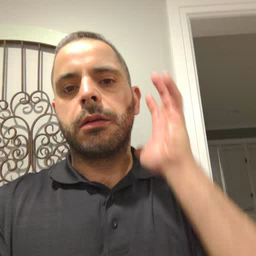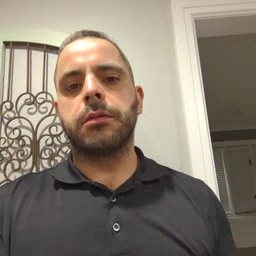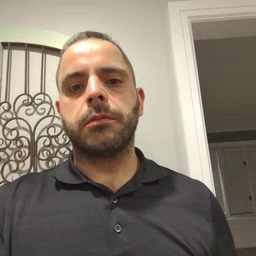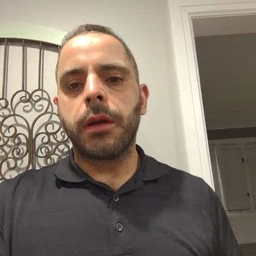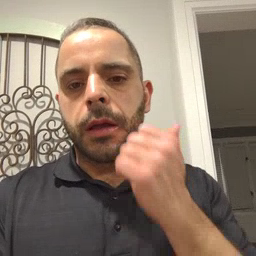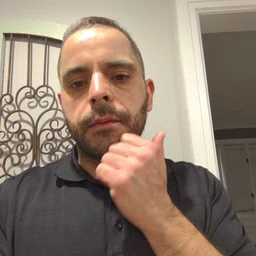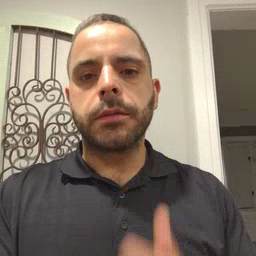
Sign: every